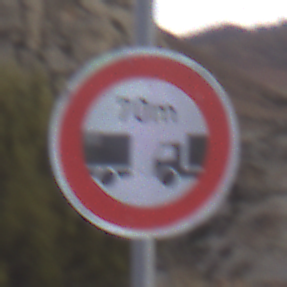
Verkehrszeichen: VerbotUnterschreitenMindestabstand
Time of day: Dusk
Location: Outdoor (Nature)
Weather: Clear
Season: NotSpecified
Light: Natural